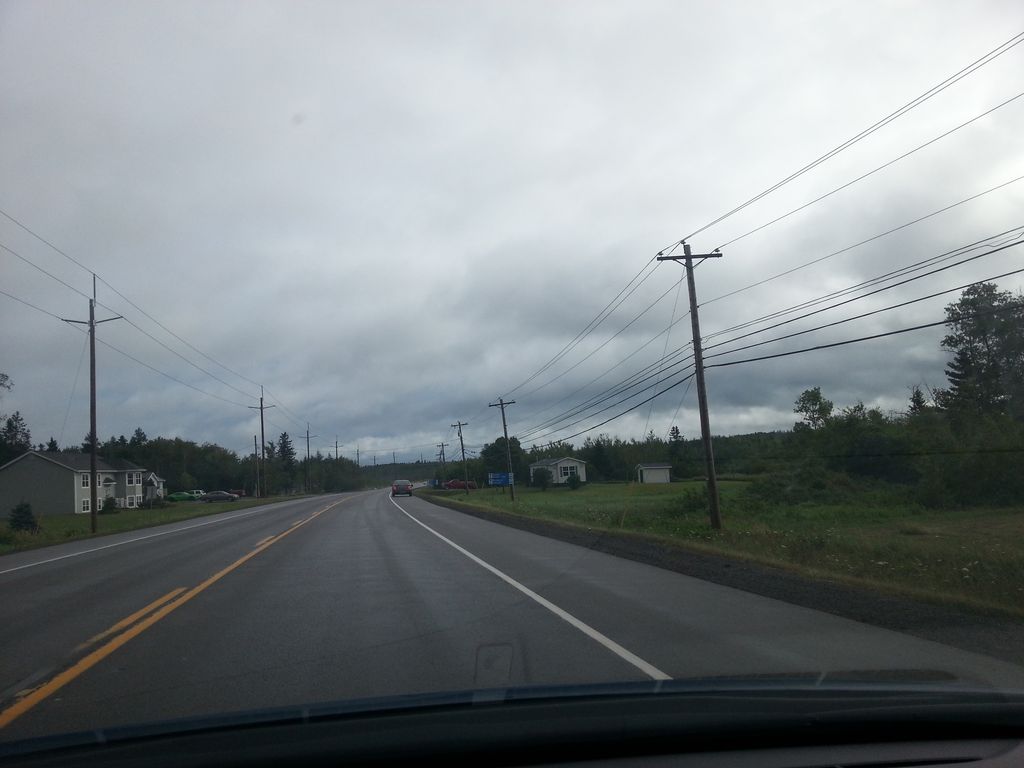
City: charlottetown